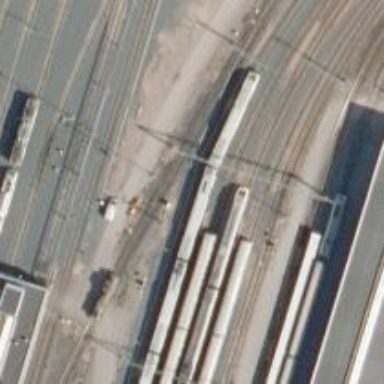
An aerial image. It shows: Rail yard with electrified contact lines for the railway.